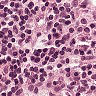
Metastatic tissue present: no